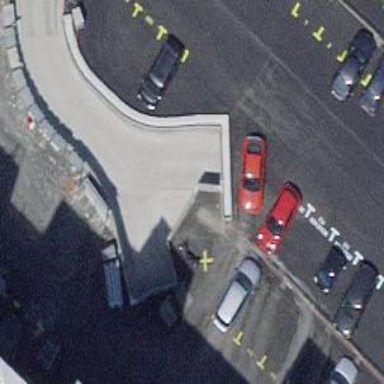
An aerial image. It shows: Parking entrance.